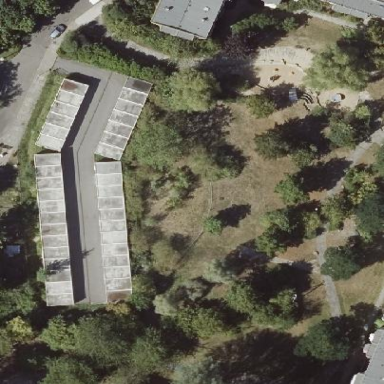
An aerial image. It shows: Park.